Field crop: tomato
Growth stage: 2
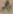
Species: solanum